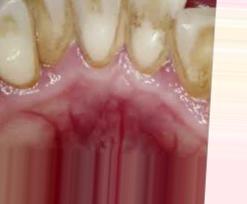
Condition: Tooth Discoloration